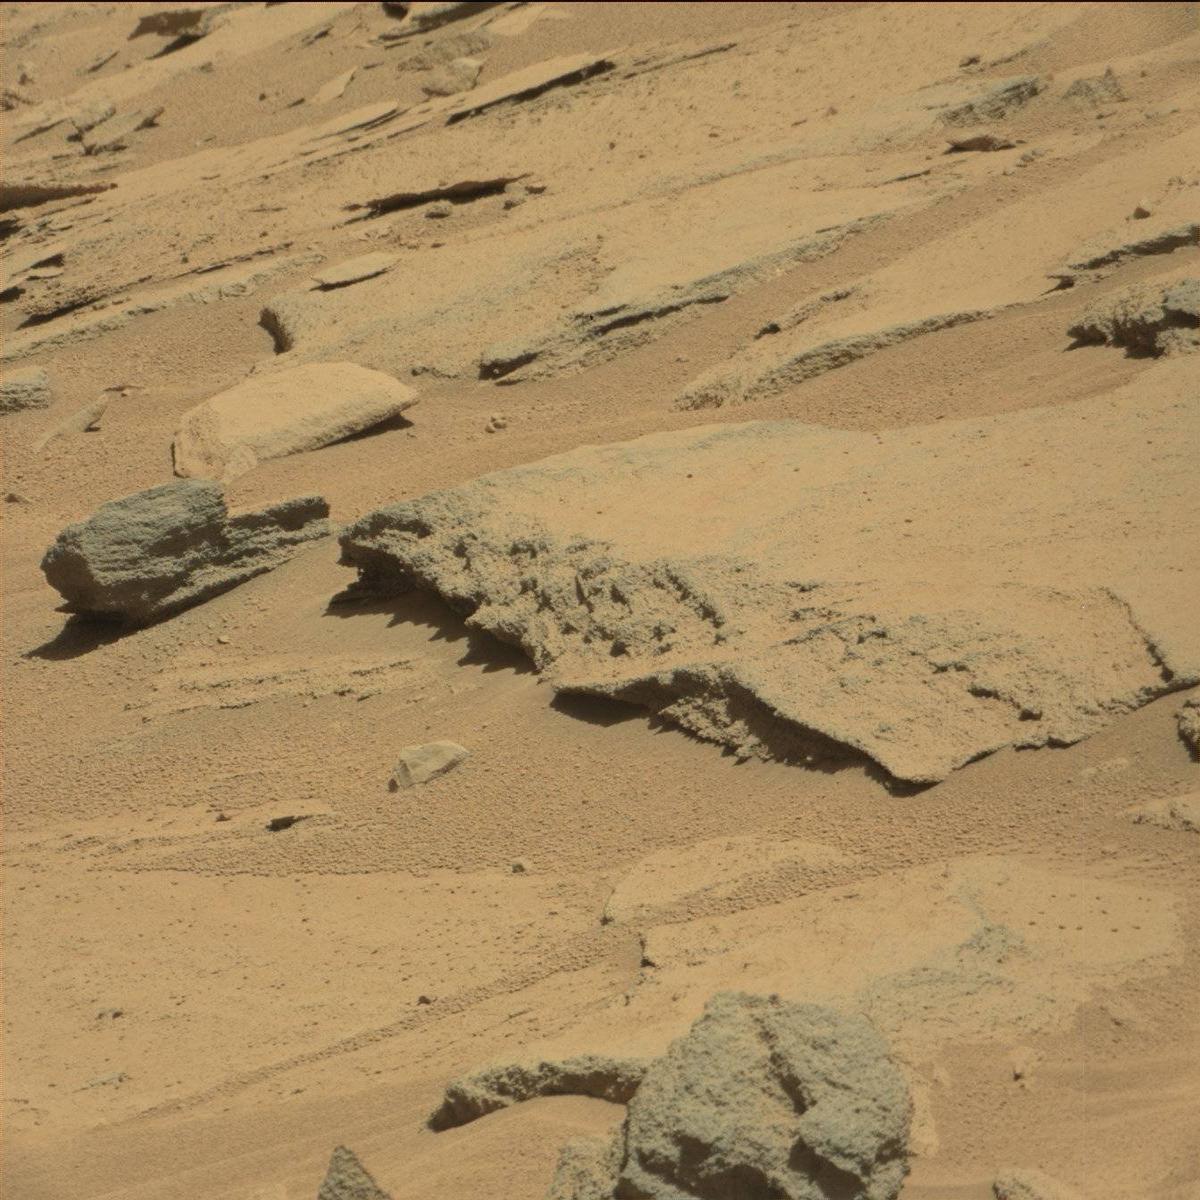
Terrain classes present: Bedrock, Rock, Sand / Soil